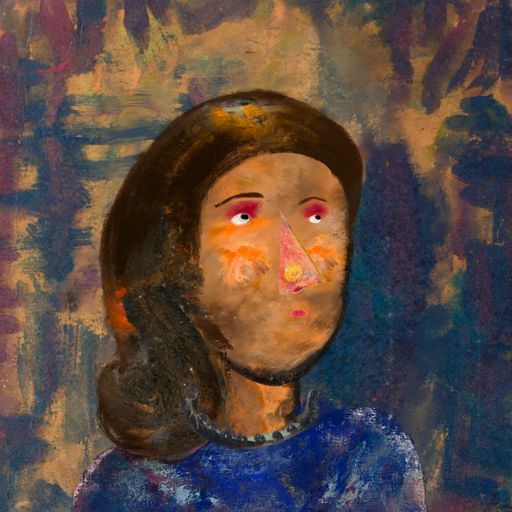
Background: InTheSun, Head And Neck Side: Gypsy_Queen, Face Side: Irani, Bust: Irani, Hair Side: Gypsy_Queen, Head Accessory: Blank, Second Necklace: Blank, Necklace: Childish, Baby: Blank